Question: I just completed one app in iPhone, now I wants to create same app for both iPhone and iPad.
I am new in iPhone, So don't know exact what to do?
1) create the new project and select Universal option, and copy paste all code
2) modify this app for both.
How to add xib for iPad?

thanks
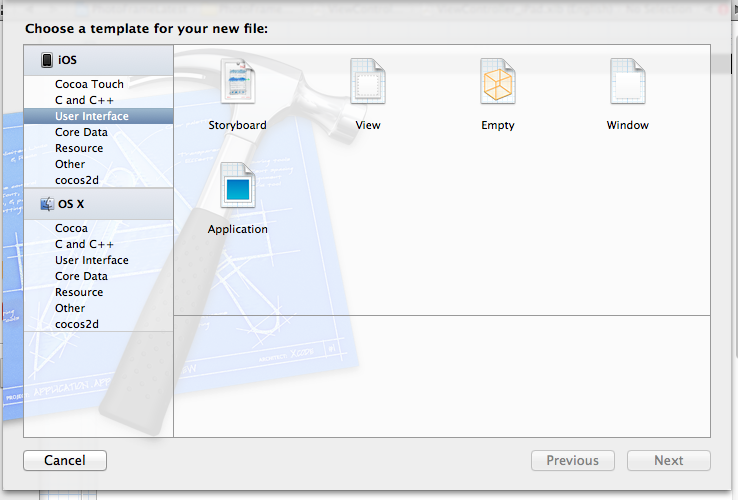
Answer: You are correct,
1. Select the Universal option.
2. Transfer code from the existing iPhone project to the new project. NOW,
3. Make the xib files for iPad, and make the connections (IBOutlets).
4. Wherever you need platform specific features (eg. Popover, Split ViewController etc for iPad), put an IF statement to handle the device specific features.